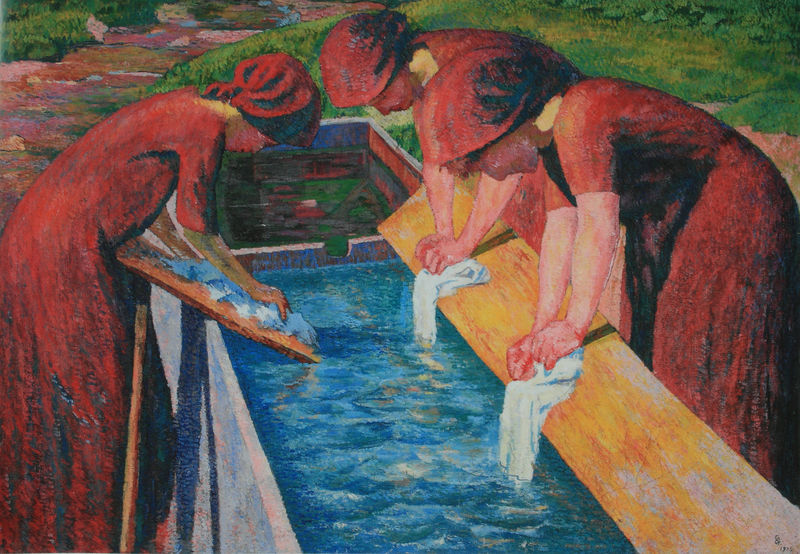
Titel: Donne alla fontana, Frauen am Brunnen (Zustand III)
Künstler: Giovanni Giacometti
Institution: Schweizerische Nationalbank
Schlagwörter: blau, gemälde, schatten, wasser, weiß, cezanne, frauen, gelb, grün, impressionismus, wäsche, bewegung, bunt, finger, frau, holz, hut, kleid, kleider, licht, rücken, strasse, szene, gras, rot, tuch, weg, wiese, haube, profile, arm, arme, falten, gesicht, stein, bild, hände, gewand, tücher, drei, gewänder, gebeugt, rosa, arbeit, brunnen, klar, sommer, wellen, ruhe, kopftuch, bretter, waschen, draußen, becken, brett, fass, wanne, kopftücher, gebückt, trog, seife, freien, bottich, waschzuber, weise, rinne, mühe, schlichtheit, gebäugt, wäscherinnen, wäscherin, waschbrett, waschtag, schrubben, überlauf, wassertrog, koftuch, wascehn, plaudern, waschfrauen, drücken, kontrastreich, absrakt, pressen, kneten, wringen, kofptuch, 19. jahrhundert, malerisch wäsche frauen vertieft gaugin pastos, handwäsche, starke farben, wäscherinnern, wäschern, gebäuft, weißo, cpurbet, rote kleider, wascrett, frauen+frau